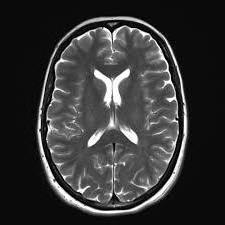
Label: notumor